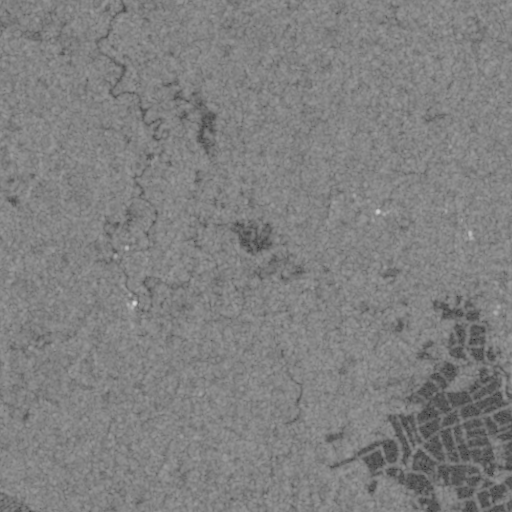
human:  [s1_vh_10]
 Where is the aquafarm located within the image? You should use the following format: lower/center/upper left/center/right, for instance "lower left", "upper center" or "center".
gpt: The aquafarm is located in the lower right of the image.
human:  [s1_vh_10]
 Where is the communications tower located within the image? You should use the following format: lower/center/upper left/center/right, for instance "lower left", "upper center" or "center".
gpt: The communications tower is located in the center of the image.
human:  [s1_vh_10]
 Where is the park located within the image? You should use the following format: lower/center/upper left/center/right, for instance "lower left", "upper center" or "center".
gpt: The park is located in the lower center of the image.
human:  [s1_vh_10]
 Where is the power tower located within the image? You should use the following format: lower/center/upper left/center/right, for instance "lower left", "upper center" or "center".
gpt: The power tower is located in the upper left of the image.
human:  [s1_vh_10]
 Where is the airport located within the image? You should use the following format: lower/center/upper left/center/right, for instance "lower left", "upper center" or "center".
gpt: There is no airport in the image.

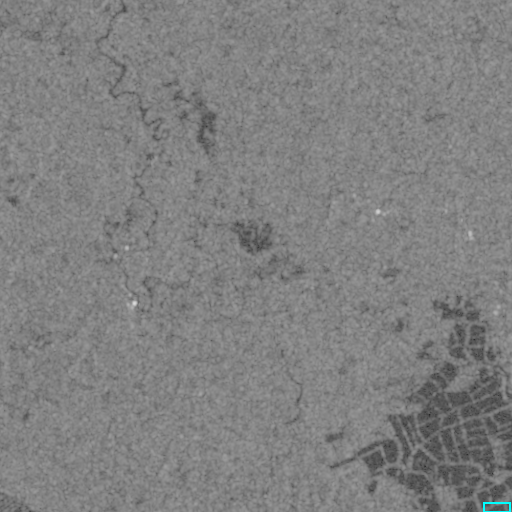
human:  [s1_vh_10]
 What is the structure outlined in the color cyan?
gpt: The structure outlined in cyan is an aquafarm.
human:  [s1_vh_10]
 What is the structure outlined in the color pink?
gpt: There is no pink outline.